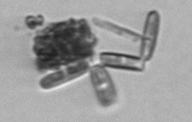
Label: Thalassionema